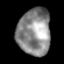
Tissue: lung
Cell type: Others
Senescence score: 0.234
Nuclear area (px): 1511
Mean DAPI intensity: 139.546